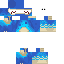
A male skeleton skin with dark skin, wearing brown helmet dressed in a blue robe top and blue pants, featuring a closed mouth.